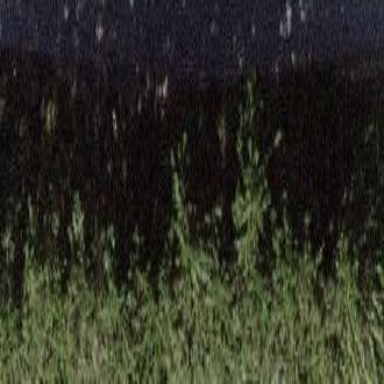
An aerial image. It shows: Forest with mixed leaf types and cycles.